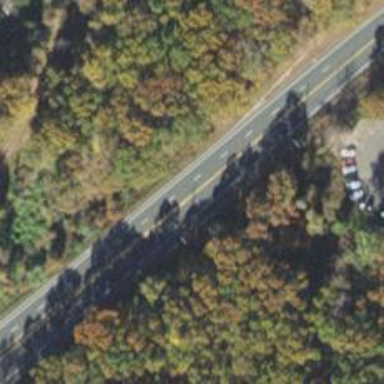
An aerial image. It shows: Trunk highway.